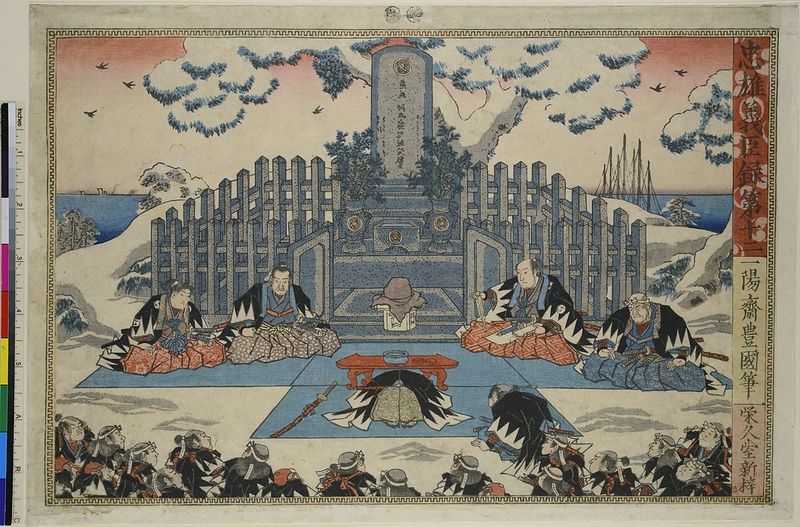
Titel: Zwölfter Akt, aus der Serie: Das Schatzhaus der 47 treuen Vasallen
Künstler: Utagawa Kunisada
Standort: Hamburg
Institution: Museum für Kunst und Gewerbe Hamburg
Schlagwörter: baum, blau, himmel, meer, menschen, männer, schwarz, rot, bild, vögel, theater, farbig, holzschnitt, japan, masten, druckgraphik, druckgrafik, schwert, grab, krieger, religiös, verbeugung, zeder, ereignis, zeit, farbholzschnitt, situation, mahnmal, ereignisbild, samurai, shinto, ehren, kabuki, edo, grabdenkmal, reproduktionen, druckerzeugnisse, theateraufführung, ukiyo, ehrehrbiertung